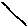
Label: line